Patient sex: M
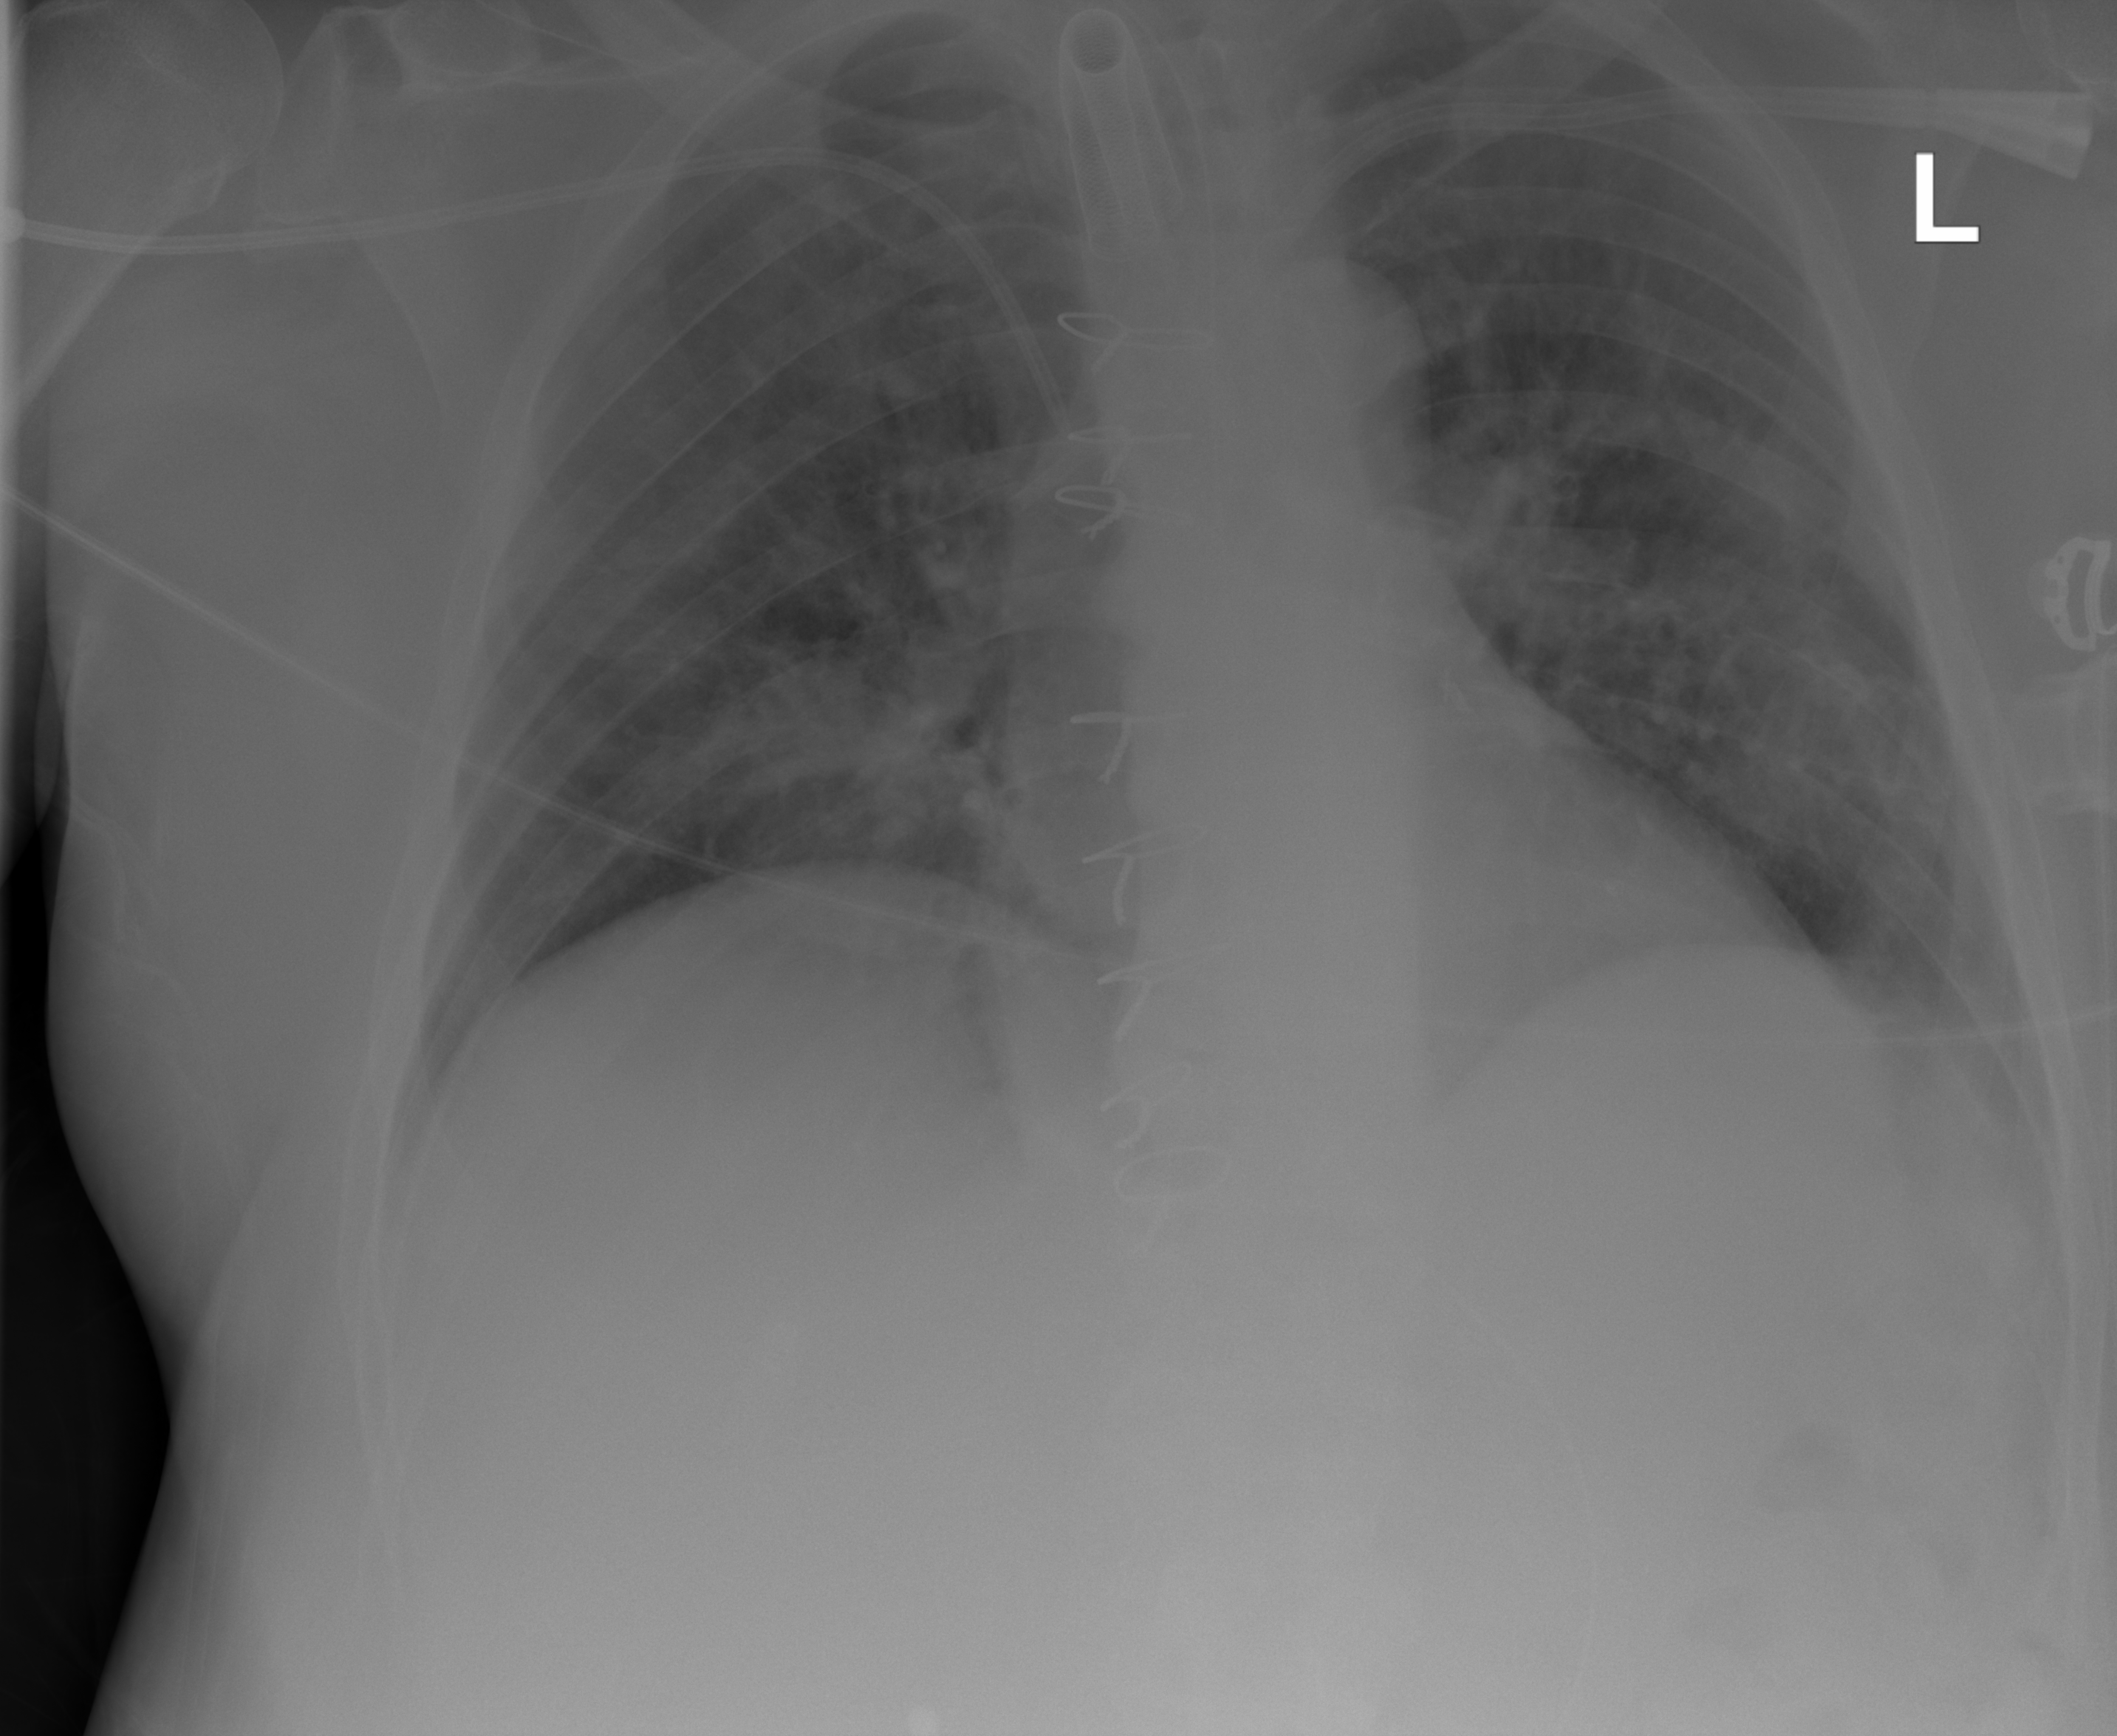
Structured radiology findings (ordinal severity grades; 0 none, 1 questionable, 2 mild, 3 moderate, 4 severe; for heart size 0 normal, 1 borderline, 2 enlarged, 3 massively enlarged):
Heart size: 2
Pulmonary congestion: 2
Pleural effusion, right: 0
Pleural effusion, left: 0
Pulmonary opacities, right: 3
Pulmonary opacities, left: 2
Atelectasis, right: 0
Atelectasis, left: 2